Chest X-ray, PA view. Patient: 37 years old, sex M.
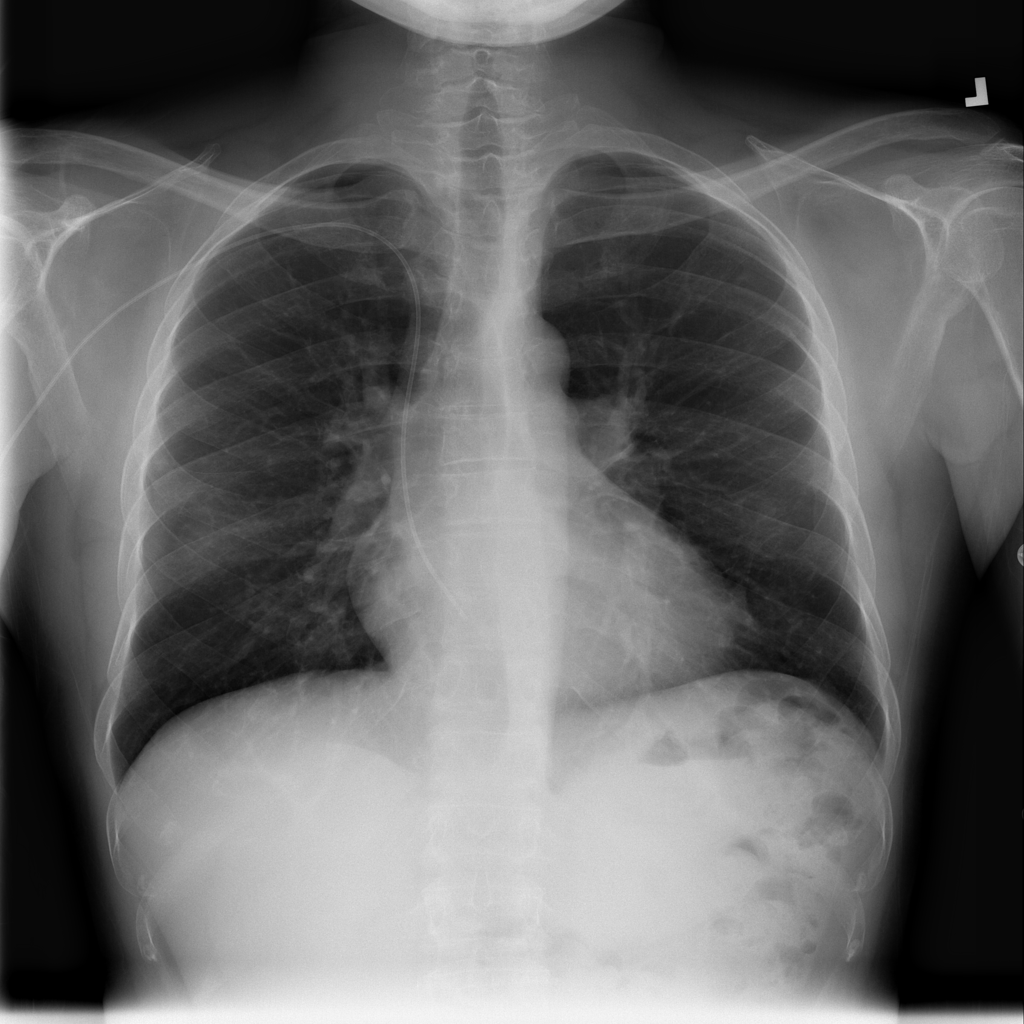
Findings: No Finding